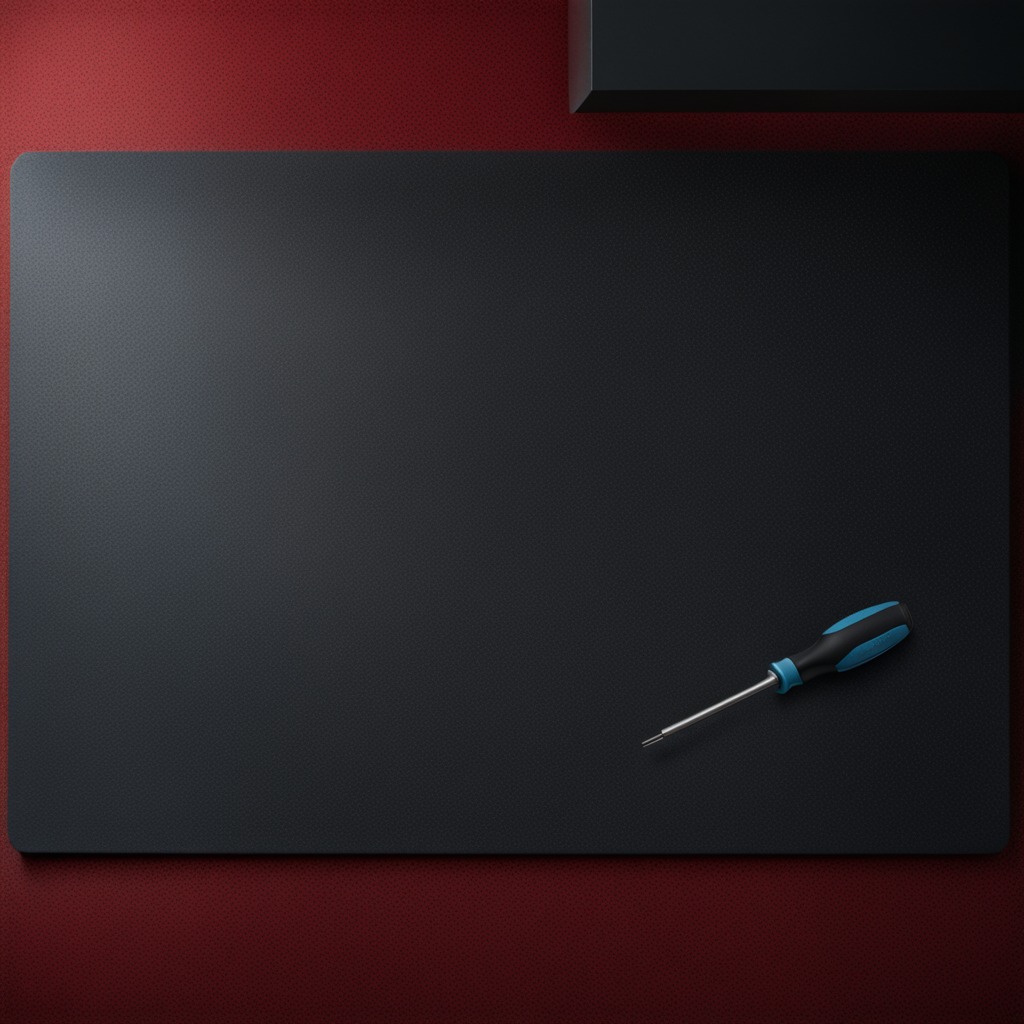
A screwdriver lies on the granite tabletop inside a workshop at night.